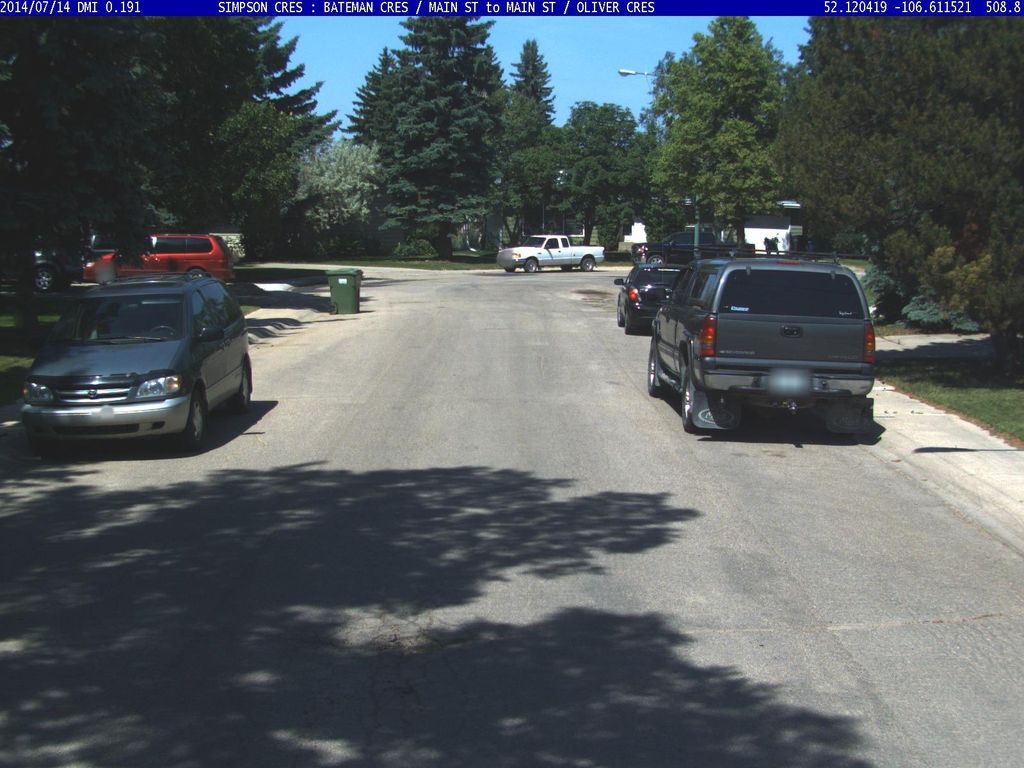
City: saskatoon